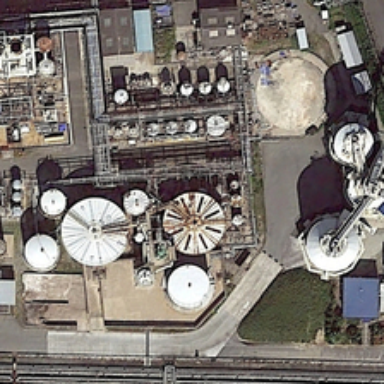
Many storage tanks are in a factory .